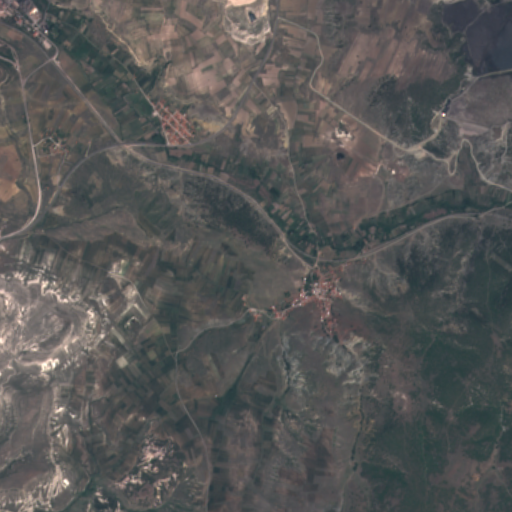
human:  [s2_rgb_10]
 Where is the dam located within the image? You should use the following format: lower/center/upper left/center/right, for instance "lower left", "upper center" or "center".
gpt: The dam is located in the upper right of the image.
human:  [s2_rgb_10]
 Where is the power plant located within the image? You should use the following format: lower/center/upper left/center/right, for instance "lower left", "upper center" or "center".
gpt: The power plant is located in the upper left of the image.
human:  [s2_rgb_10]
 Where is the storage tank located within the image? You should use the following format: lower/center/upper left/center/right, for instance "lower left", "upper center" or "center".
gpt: The storage tank is located in the upper left of the image.
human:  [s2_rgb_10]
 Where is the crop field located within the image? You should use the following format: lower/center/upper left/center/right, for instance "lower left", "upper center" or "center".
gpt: There is no crop field in the image.